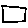
Label: square